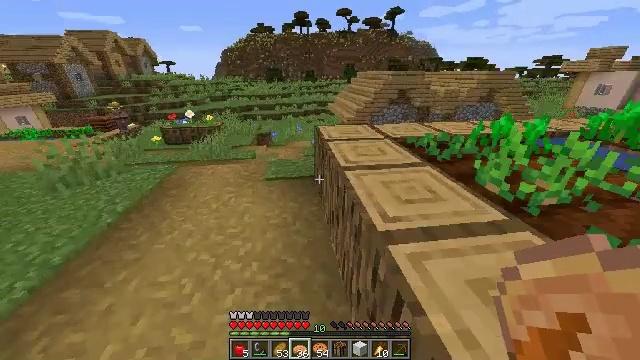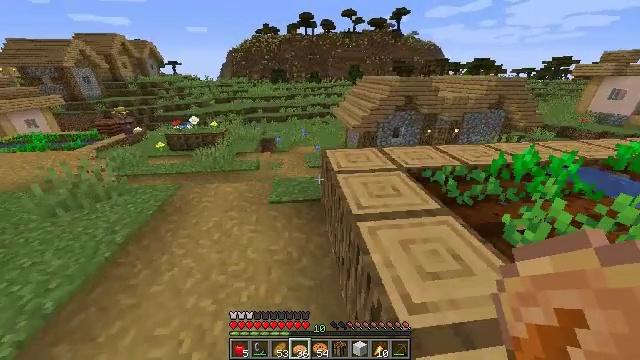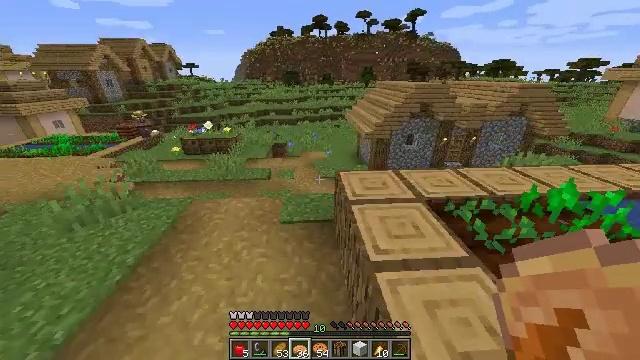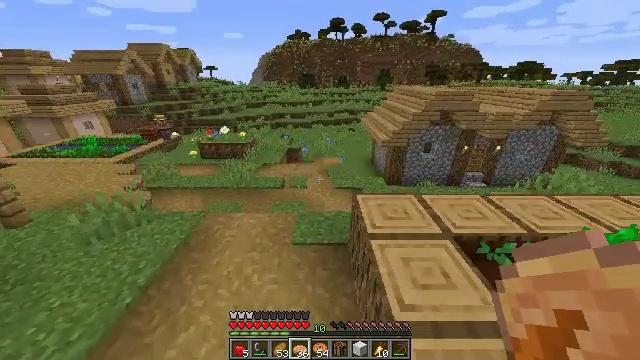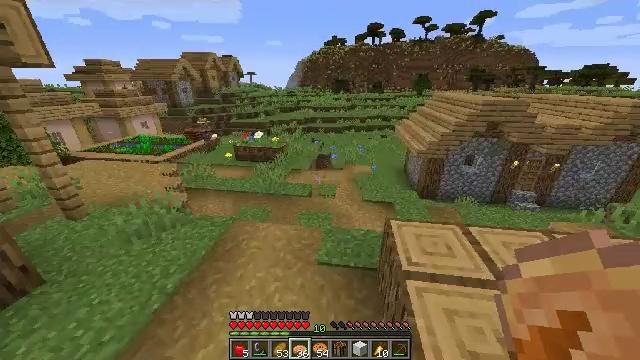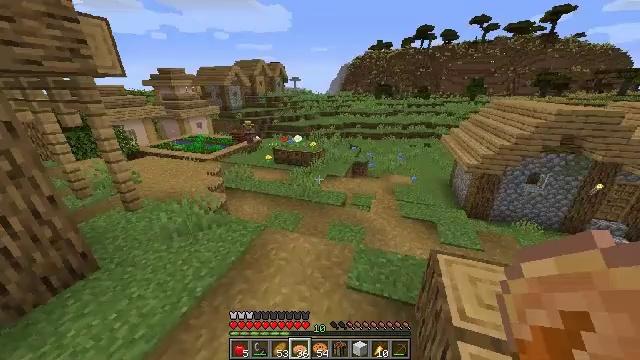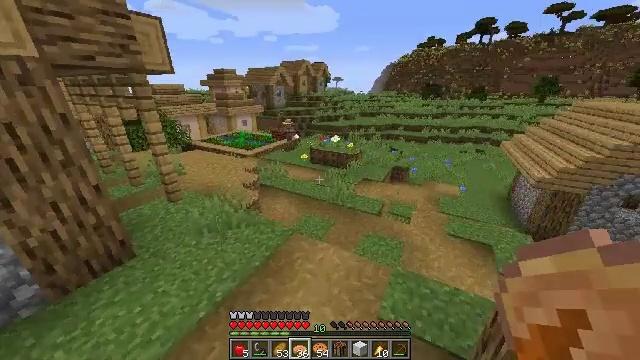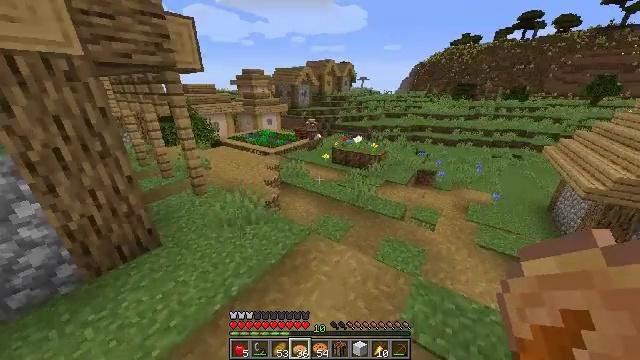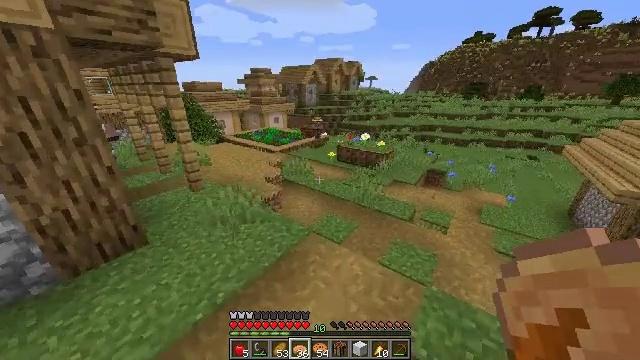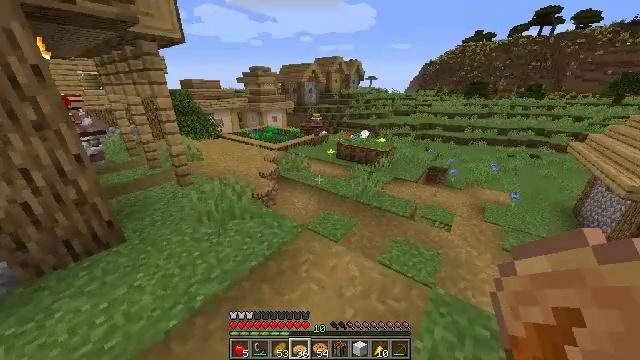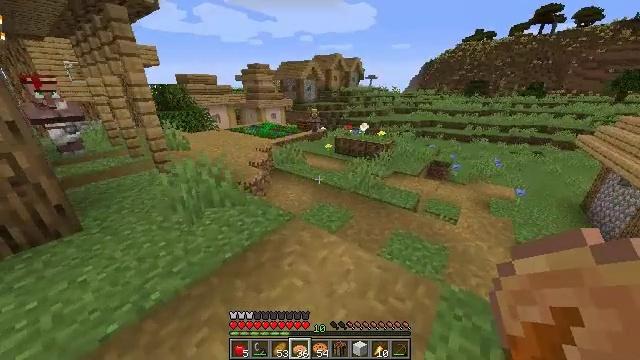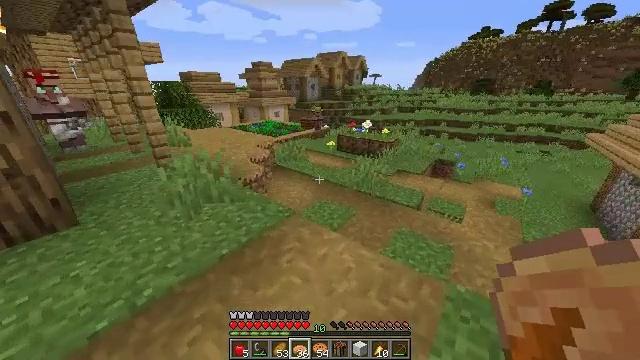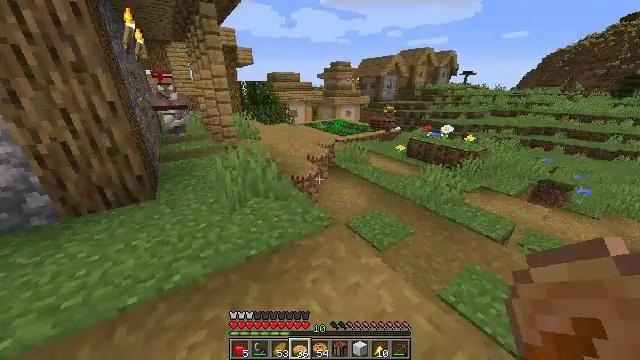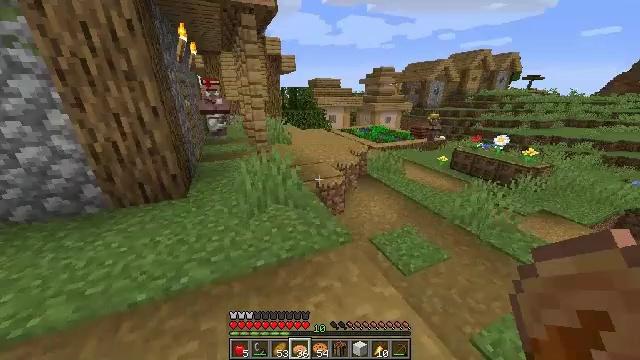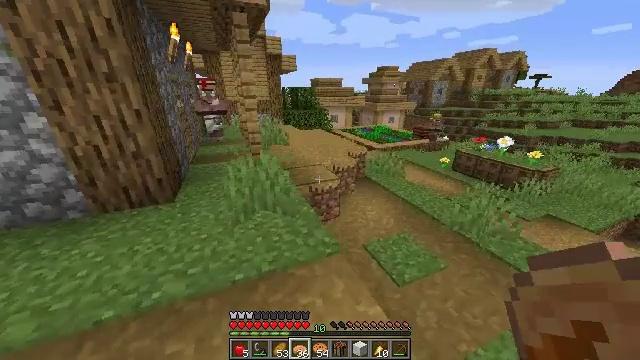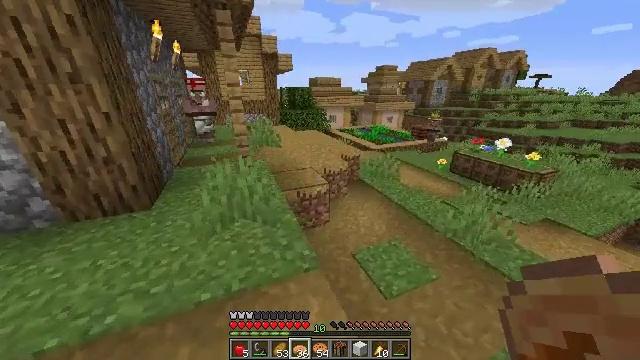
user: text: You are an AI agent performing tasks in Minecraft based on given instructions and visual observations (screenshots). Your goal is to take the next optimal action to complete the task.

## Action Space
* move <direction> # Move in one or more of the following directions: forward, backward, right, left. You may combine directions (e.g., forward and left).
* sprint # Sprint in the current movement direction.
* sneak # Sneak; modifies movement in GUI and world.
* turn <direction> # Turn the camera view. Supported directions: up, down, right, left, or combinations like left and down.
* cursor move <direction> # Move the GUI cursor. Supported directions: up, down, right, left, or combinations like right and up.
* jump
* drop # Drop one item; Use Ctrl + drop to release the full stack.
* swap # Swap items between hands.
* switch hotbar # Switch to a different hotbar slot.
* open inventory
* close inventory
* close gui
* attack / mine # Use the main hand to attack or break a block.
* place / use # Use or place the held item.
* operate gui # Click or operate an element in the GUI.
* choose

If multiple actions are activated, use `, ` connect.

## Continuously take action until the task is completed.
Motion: motion action
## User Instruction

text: Utilize a crafting table to create redstone.
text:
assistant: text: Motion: move forward and move left, turn left, jump
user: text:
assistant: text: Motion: move forward and move left, turn left, jump
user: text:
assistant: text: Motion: move forward and move left, turn left, jump
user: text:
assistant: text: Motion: move forward and move left, turn left and up, jump
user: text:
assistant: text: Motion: move forward and move left, turn left and up, jump
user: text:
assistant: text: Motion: move forward and move left, turn left, jump
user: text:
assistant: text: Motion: move forward and move right, turn left
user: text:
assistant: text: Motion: move forward and move right, turn left
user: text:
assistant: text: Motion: move forward and move right
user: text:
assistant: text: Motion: move forward and move right
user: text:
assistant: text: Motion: move forward and move right
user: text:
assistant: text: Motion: move forward and move right, turn left
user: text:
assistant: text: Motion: move forward and move right, turn left and up
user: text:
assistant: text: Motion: move forward and move right
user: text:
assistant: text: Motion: move right
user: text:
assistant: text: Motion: move right
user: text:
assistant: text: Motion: move right
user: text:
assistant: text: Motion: move back and move right, turn right
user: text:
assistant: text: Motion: move back and move right, turn right
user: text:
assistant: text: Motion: move right, turn right and down
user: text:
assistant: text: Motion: move right, turn right
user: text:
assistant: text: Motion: move forward and move right
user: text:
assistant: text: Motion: move forward and move right
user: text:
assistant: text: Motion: move forward and move right
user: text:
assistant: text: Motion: move forward and move right
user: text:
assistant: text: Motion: move right
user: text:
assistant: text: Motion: no_op
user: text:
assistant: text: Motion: turn right
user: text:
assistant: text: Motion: turn right and up
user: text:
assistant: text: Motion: turn right and up